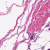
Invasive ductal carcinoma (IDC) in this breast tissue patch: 0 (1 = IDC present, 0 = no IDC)